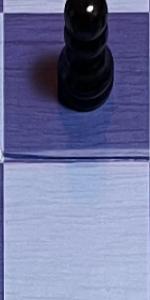
Label: Empty